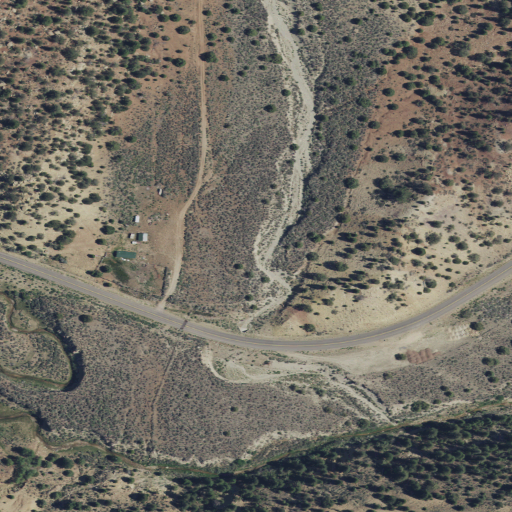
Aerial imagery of valley in Utah named Big Sulphur Canyon containing shrub, evergreen forest, open development, and low intensity development